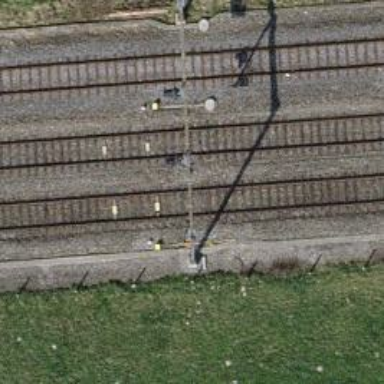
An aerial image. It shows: Railway signal.